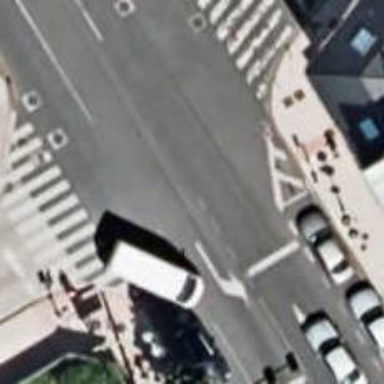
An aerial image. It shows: Traffic signals at road crossing.